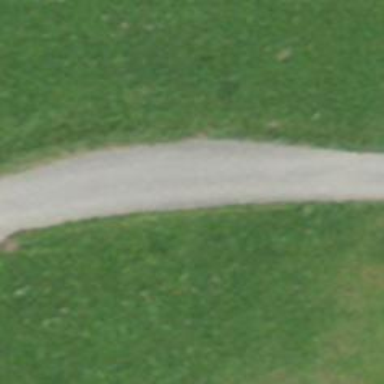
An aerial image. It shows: Service road with high-quality grade 1 track surface.